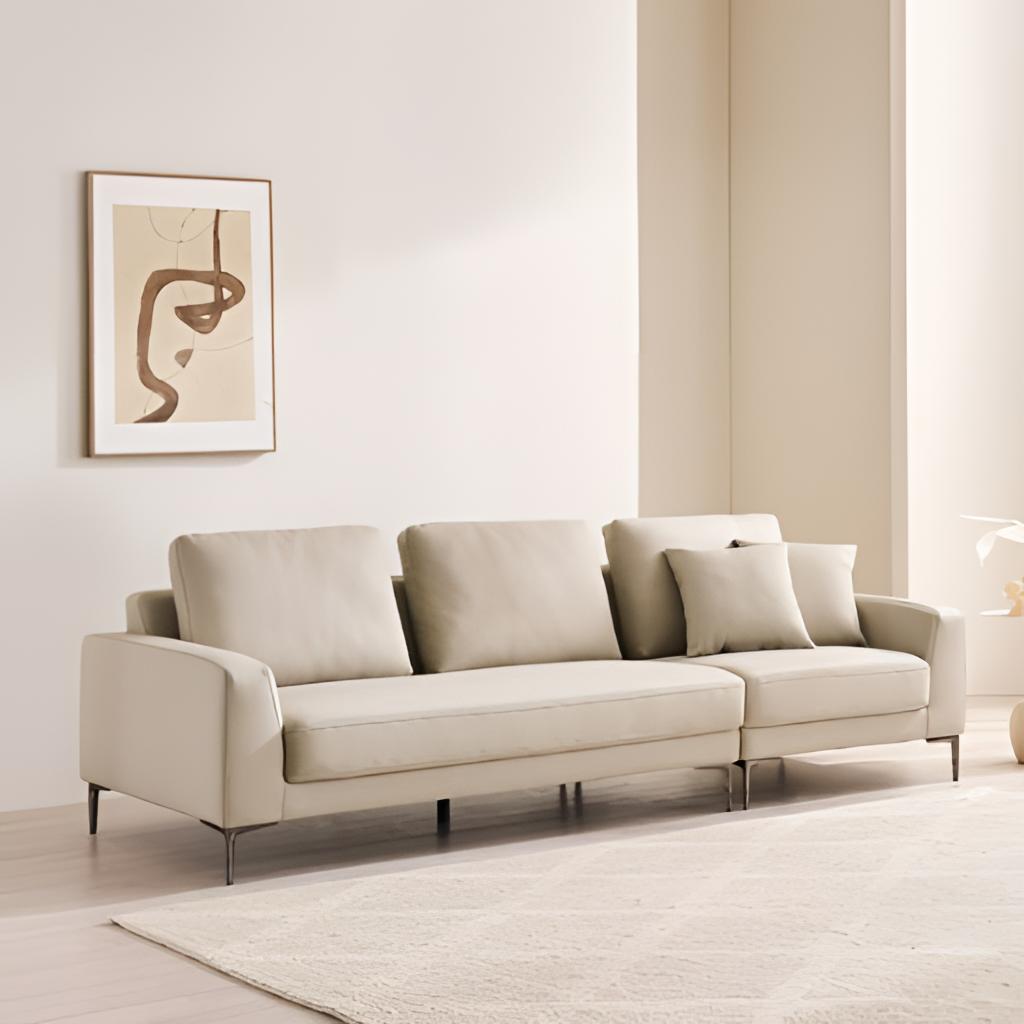
fabric sectional sofa, living room, minimalist, wood flooring, with plank pattern, cream paint wallpaper, with solid pattern